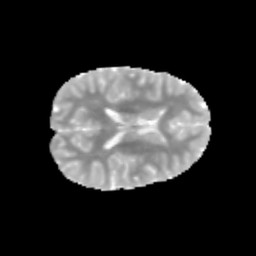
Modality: MD
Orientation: axial
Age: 11
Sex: male
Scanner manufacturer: siemens
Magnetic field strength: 3 T
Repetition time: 3.8 s
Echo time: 0.07 s